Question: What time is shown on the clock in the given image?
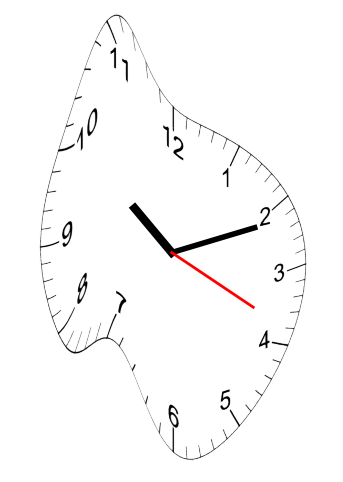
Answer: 10:11:19